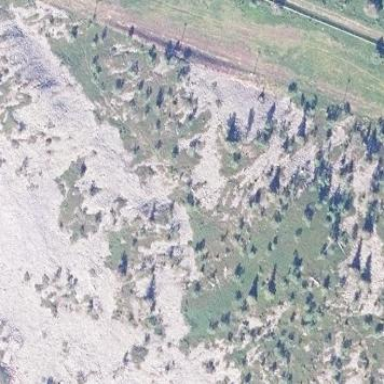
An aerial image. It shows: Natural scree.